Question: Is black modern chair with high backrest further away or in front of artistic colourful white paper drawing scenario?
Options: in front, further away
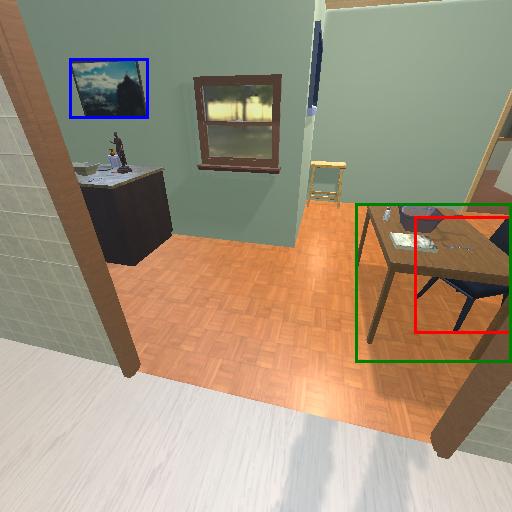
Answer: in front